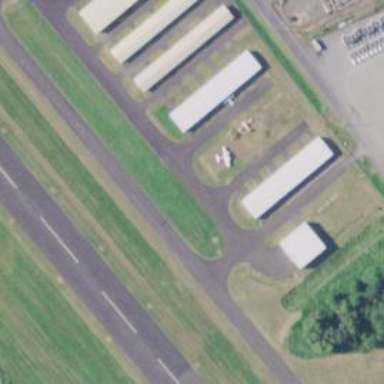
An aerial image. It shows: Image of taxiway at airport.